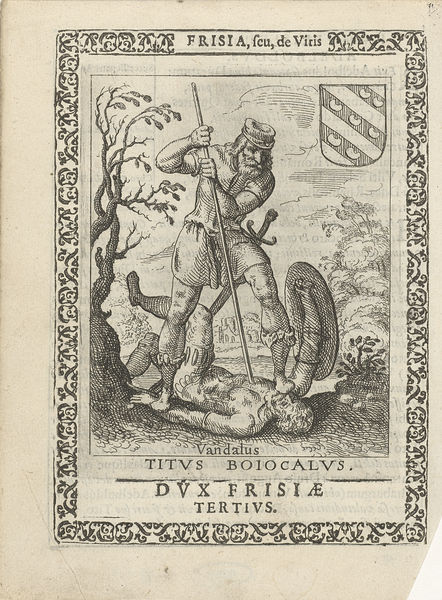
Titel: Titus Bojocalis, derde hertog der Friezen
Künstler: Pieter Feddes van Harlingen
Standort: Amsterdam
Institution: Rijksmuseum
Schlagwörter: barbe, homme, gravure, arbre, assassinat, bâton, bataille, bouclier, hommes, meutre, nu